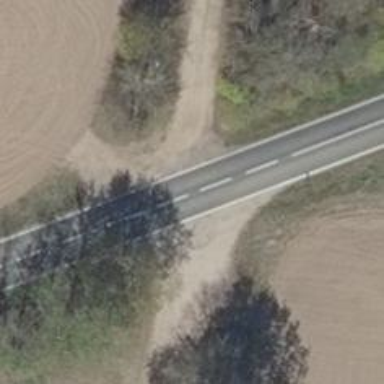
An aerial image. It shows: Secondary road with asphalt surface.